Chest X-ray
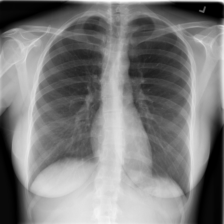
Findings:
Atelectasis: negative
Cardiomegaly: negative
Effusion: negative
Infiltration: negative
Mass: negative
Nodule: negative
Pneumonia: negative
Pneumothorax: negative
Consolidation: negative
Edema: negative
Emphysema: negative
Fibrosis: negative
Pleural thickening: negative
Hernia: negative